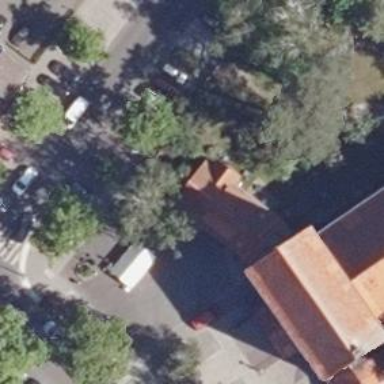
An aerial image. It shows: Gabled church with red roof tiles. The roof orientation is along with the building and both the roof and the building are red in color.